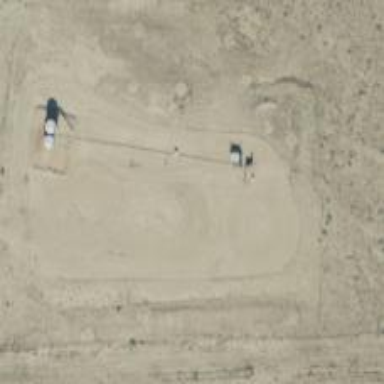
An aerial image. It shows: Petroleum well that is man-made.